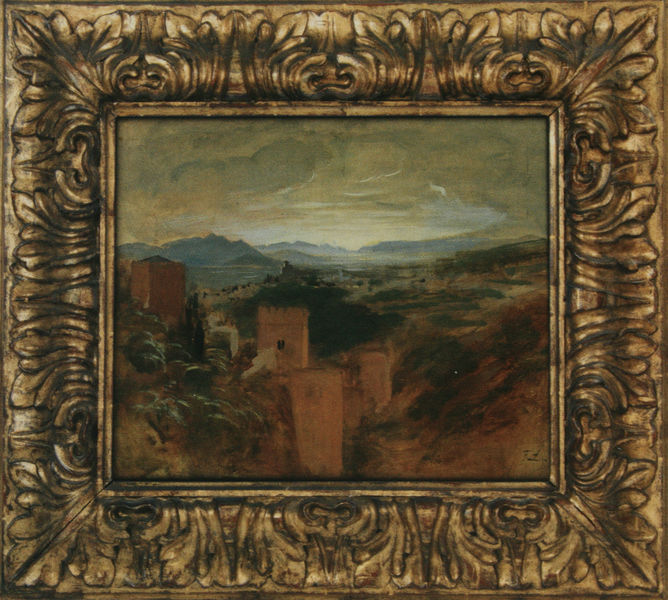
Titel: Die Vega von Granada
Künstler: Franz von Lenbach
Standort: München
Institution: Bayerische Staatsgemäldesammlungen, Schack-Galerie
Schlagwörter: baum, berg, blau, blätter, felsen, gemälde, gewitter, himmel, laub, schatten, wasser, weiß, wolken, bäume, gelb, grün, landschaft, ocker, see, stadt, abend, braun, fenster, grau, hintergrund, licht, schwarz, anlage, blick, gebäude, rot, schloss, wiese, beige, ornament, wand, rahmen, silber, stein, bild, goldrahmen, öl, dämmerung, erde, feld, ferne, horizont, häuser, hügel, natur, büsche, pastos, sonne, sträucher, land, gold, blatt, tal, wald, genre, turm, relief, spanien, düster, italien, trocken, berge, gebirge, gipfel, hang, dorf, mauer, dunkelgrün, sonnenuntergang, klein, idylle, rand, böschung, dekor, floral, ornamente, ramen, tiefe, holzrahmen, zinnen, klippe, panorama, ruine, burg, rechteck, türme, festung, ruinen, heiter, gemäuer, himme, mauern, tonig, palmen, ornamentik, gün, format, viereck, gewölk, toskana, palmetten, wplken, ocler, mmel, k, bl#tter, whimmel, woklken, al hambra, bvlau, bewrge